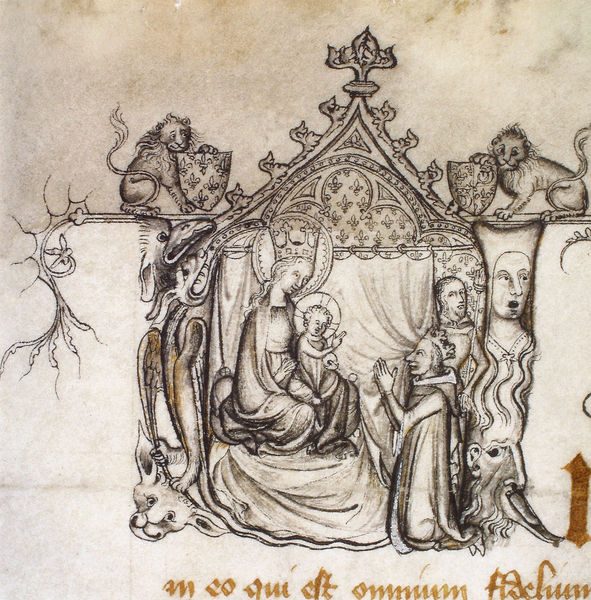
Titel: Aufgrund der Erlaubnis, die der König Frankreichs, Karl V., bewilligte, eine ewige jährliche Rente zu beziehen
Institution: Paris, Archives nationales
Schlagwörter: weiß, menschen, grau, schwarz, zeichnung, tier, tiere, tuch, kind, krone, esel, engel, schrift, kuh, baby, könig, ornamente, bett, schild, buch, radierung, seite, herrscher, beten, lilie, buchdruck, pergament, wappen, heiligenschein, löwen, christus, jesus, teufel, mittelalter, segen, könige, löwe, heilige, maria, madonna, anbetung, heiland, handschrift, geburt, monster, groteske, federzeichnung, gottesmutter, latein, jesuskind, krabben, kreuzblume, masken, maria mit kind, grotesken, buchmalerei, evangeliar, anonym, manuskript, heilige drei könige, randzeichnung, herold, jeus, wapen, königslilie, frabdruck, knen